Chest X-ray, PA view. Patient: 52 years old, sex M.
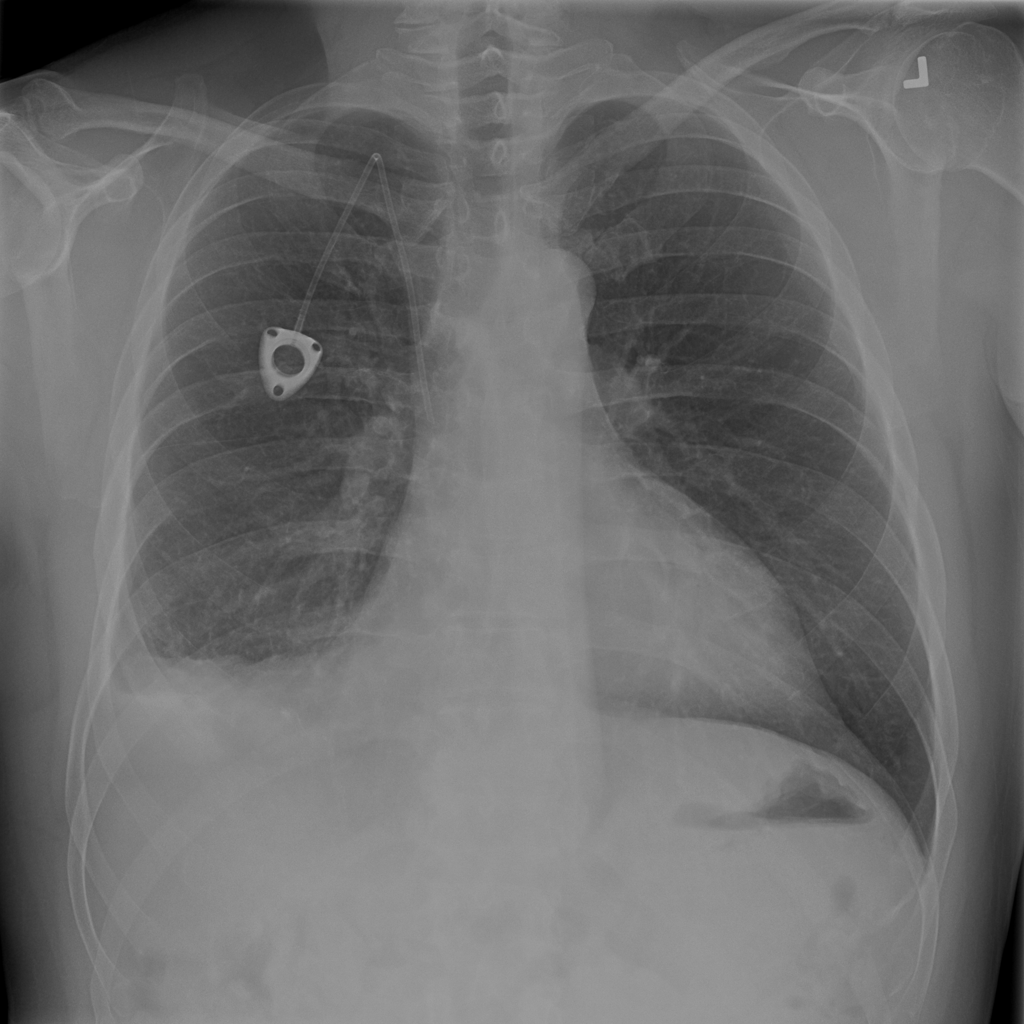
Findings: No Finding